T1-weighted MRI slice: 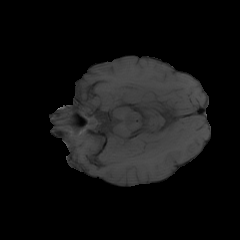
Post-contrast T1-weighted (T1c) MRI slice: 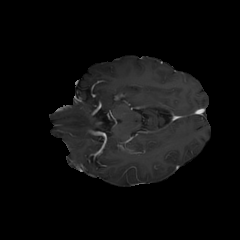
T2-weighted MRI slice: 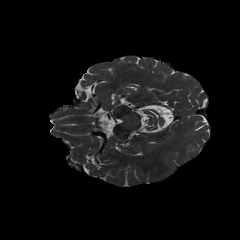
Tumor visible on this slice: no